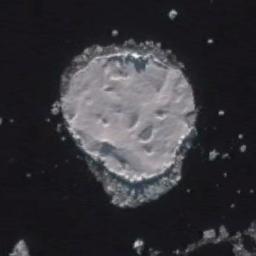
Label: sea_ice